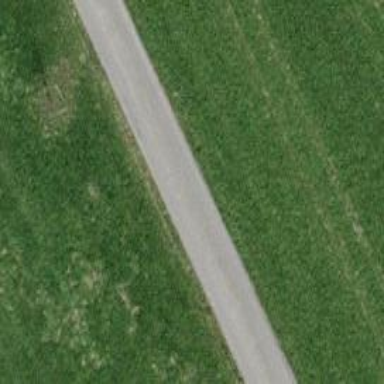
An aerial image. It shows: Unclassified road with grade1 track type.